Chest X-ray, PA view. Patient: 67 years old, sex M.
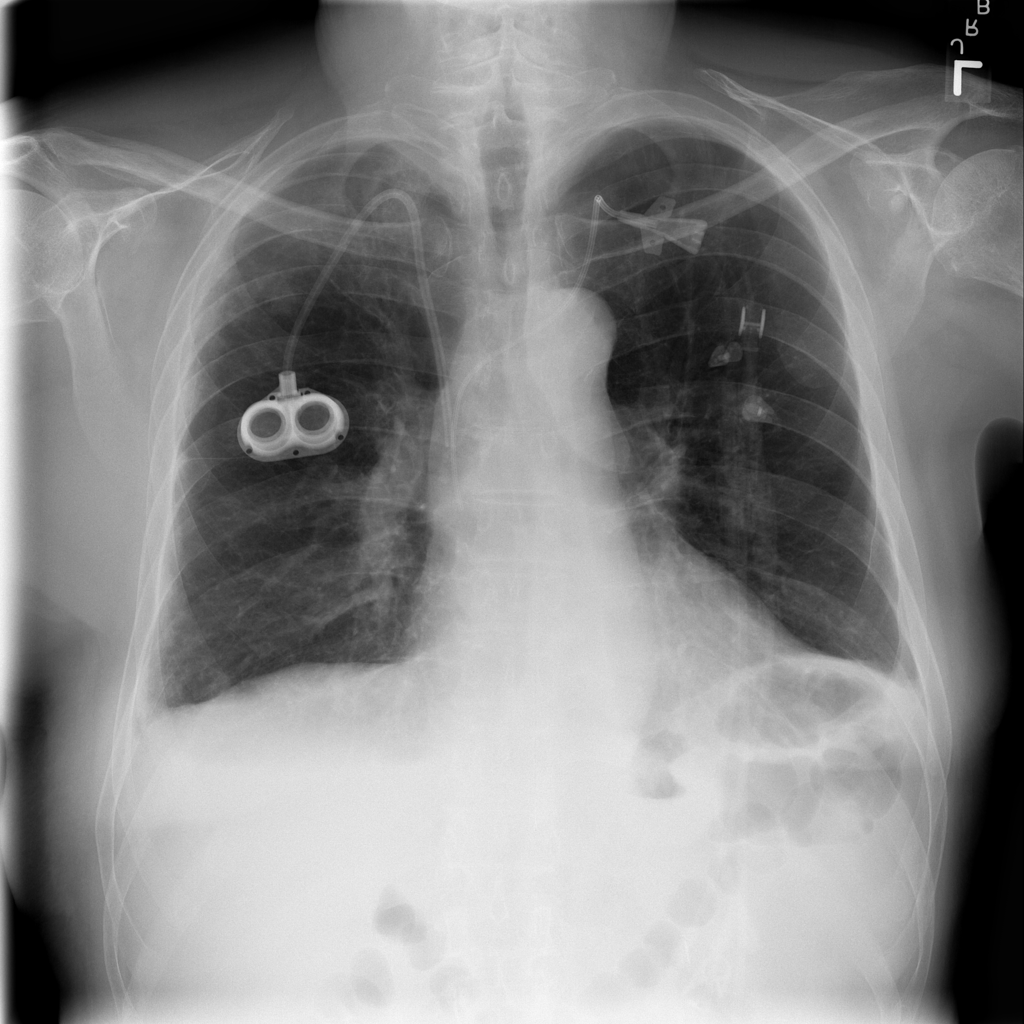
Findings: No Finding